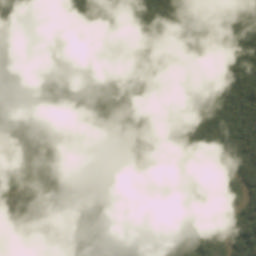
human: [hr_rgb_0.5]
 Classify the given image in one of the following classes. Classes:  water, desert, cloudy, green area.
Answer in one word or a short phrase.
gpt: cloudy